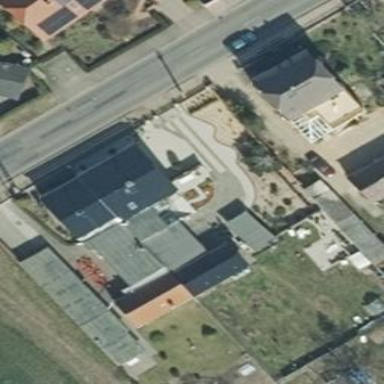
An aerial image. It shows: Detached building.